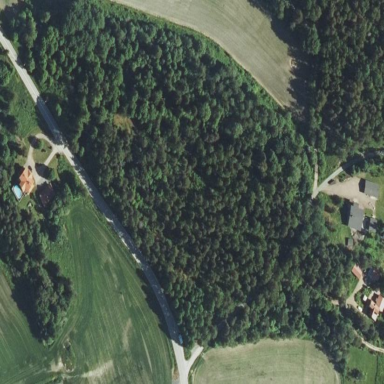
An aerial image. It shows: Forest with mixture of leaf types and cycles.